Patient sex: M
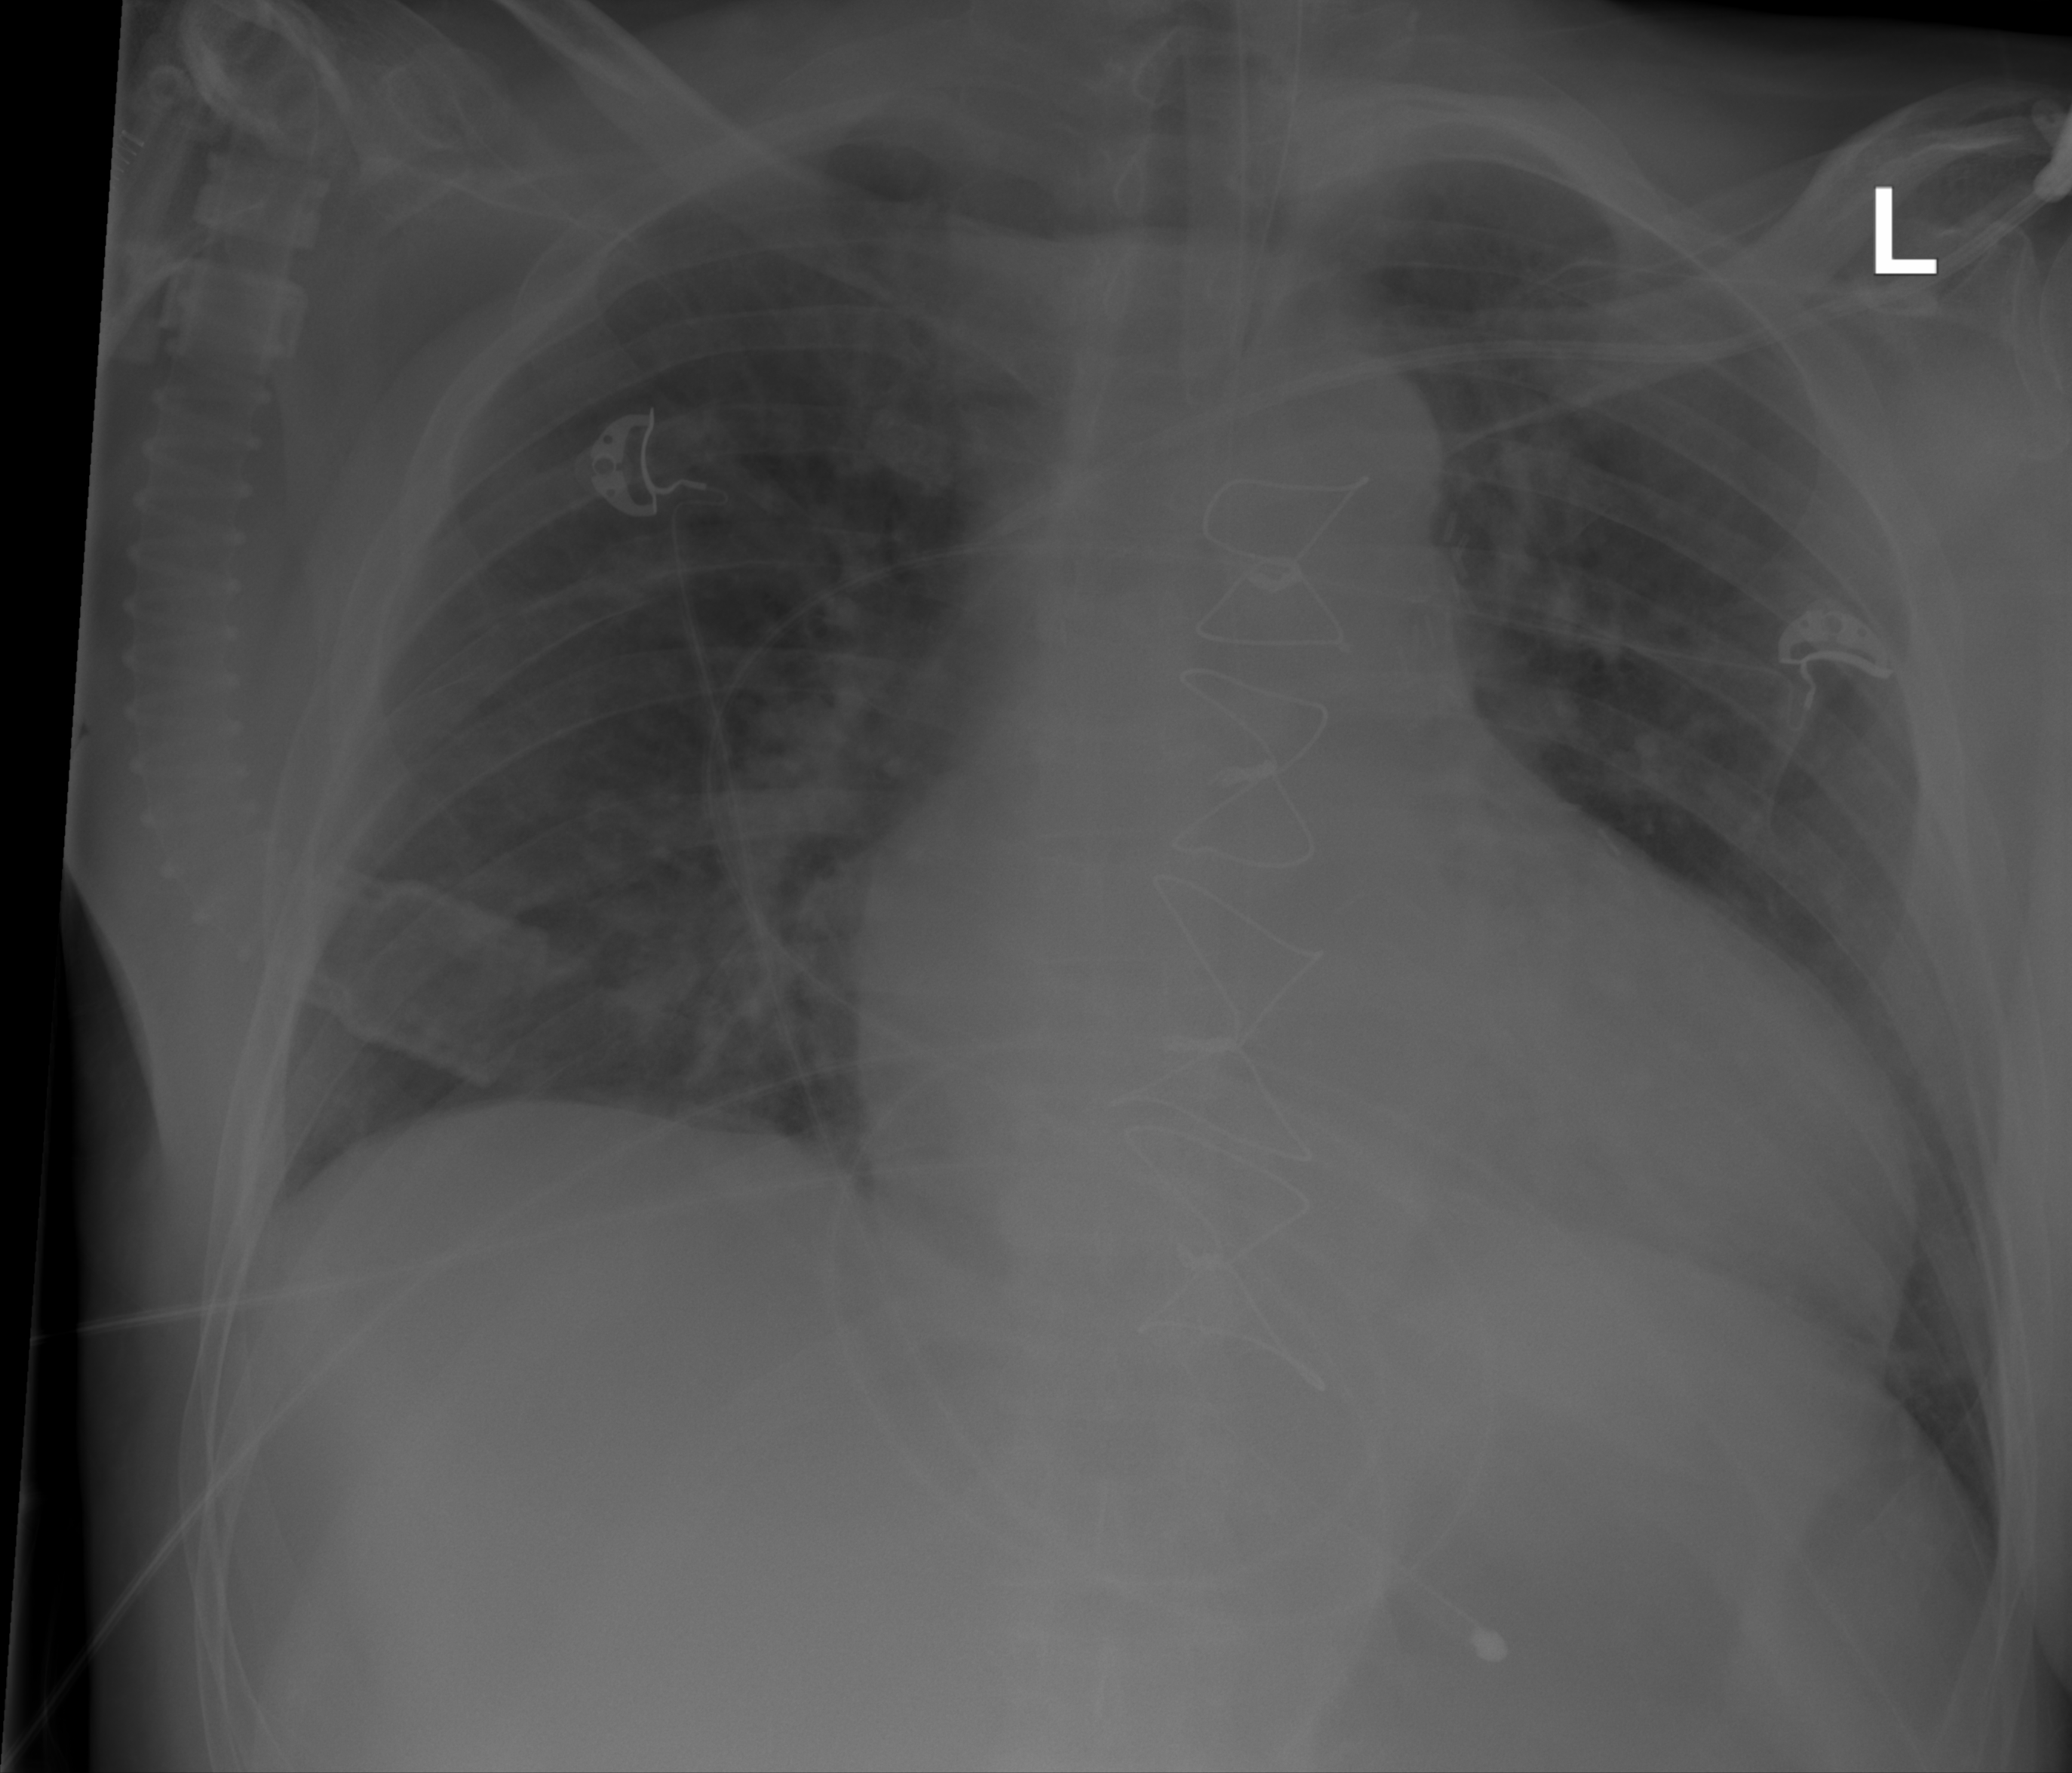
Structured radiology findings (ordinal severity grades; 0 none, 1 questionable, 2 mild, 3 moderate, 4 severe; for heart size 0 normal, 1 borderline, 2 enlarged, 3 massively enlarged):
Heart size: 2
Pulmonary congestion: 2
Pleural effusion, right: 0
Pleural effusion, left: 0
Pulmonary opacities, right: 0
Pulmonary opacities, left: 0
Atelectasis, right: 0
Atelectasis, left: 0